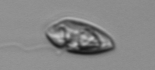
Label: Katodinium_or_Torodinium